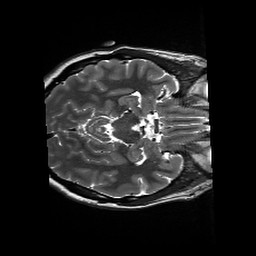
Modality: T2w
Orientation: axial
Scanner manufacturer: siemens
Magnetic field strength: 3 T
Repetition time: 13.52 s
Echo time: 0.088 s